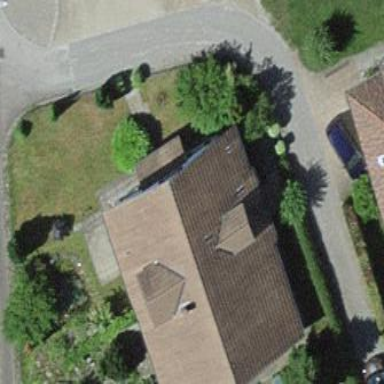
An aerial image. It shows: Simple house.